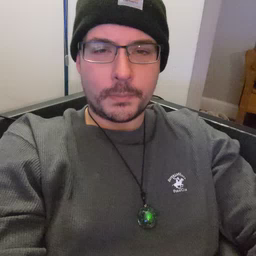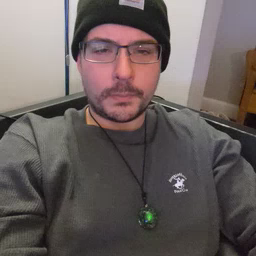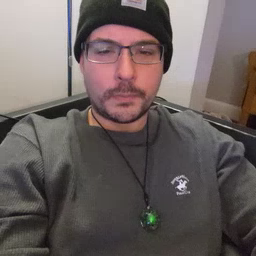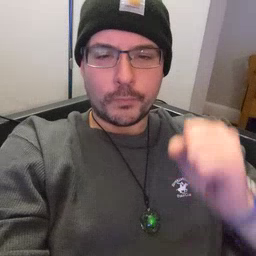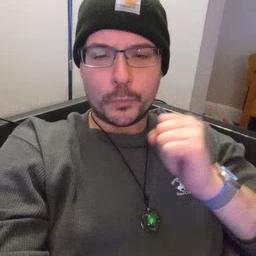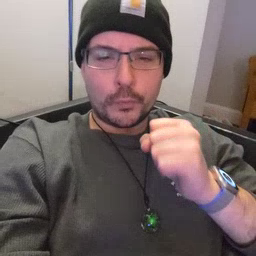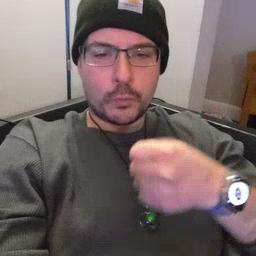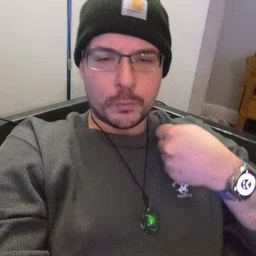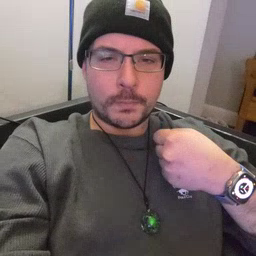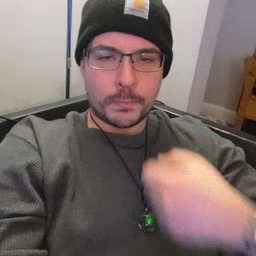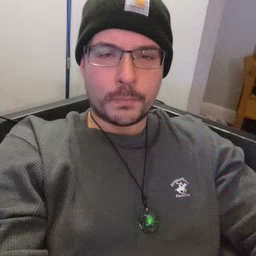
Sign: refrigerator